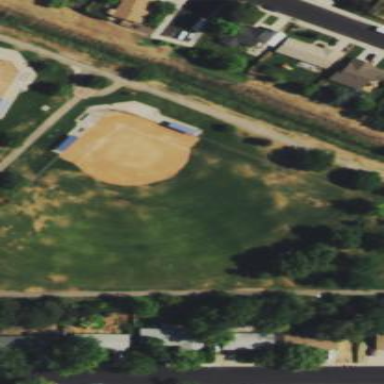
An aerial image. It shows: Softball pitch for leisure and sport activities.